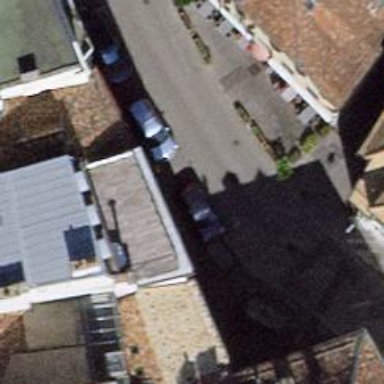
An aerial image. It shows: Clothing store.